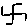
Label: cat